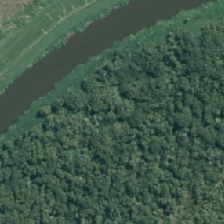
Land cover: deciduous_hardwood